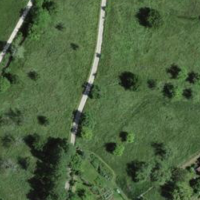
EUNIS habitat code: 25
Species observed at this site:
Euonymus europaeus